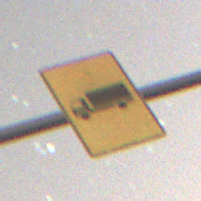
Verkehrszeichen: KFZZulaessigeGesamtmasse3Komma5TOhnePfeilsymbol
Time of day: Night
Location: Outdoor (Nature)
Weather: Clear
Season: NotSpecified
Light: Natural